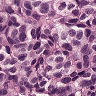
Metastatic tissue present: yes